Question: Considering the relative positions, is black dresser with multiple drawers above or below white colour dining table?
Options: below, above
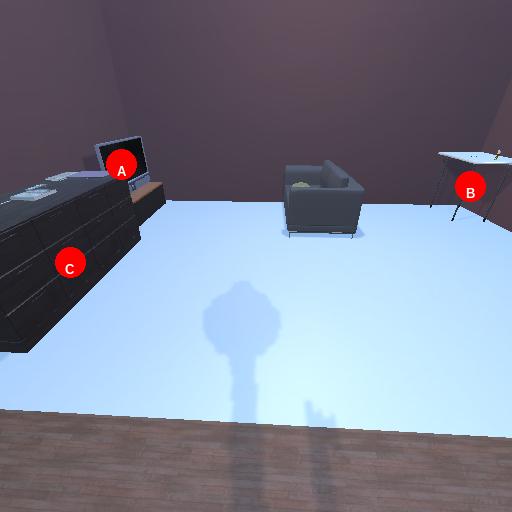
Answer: below